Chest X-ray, AP view. Patient: 61 years old, sex M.
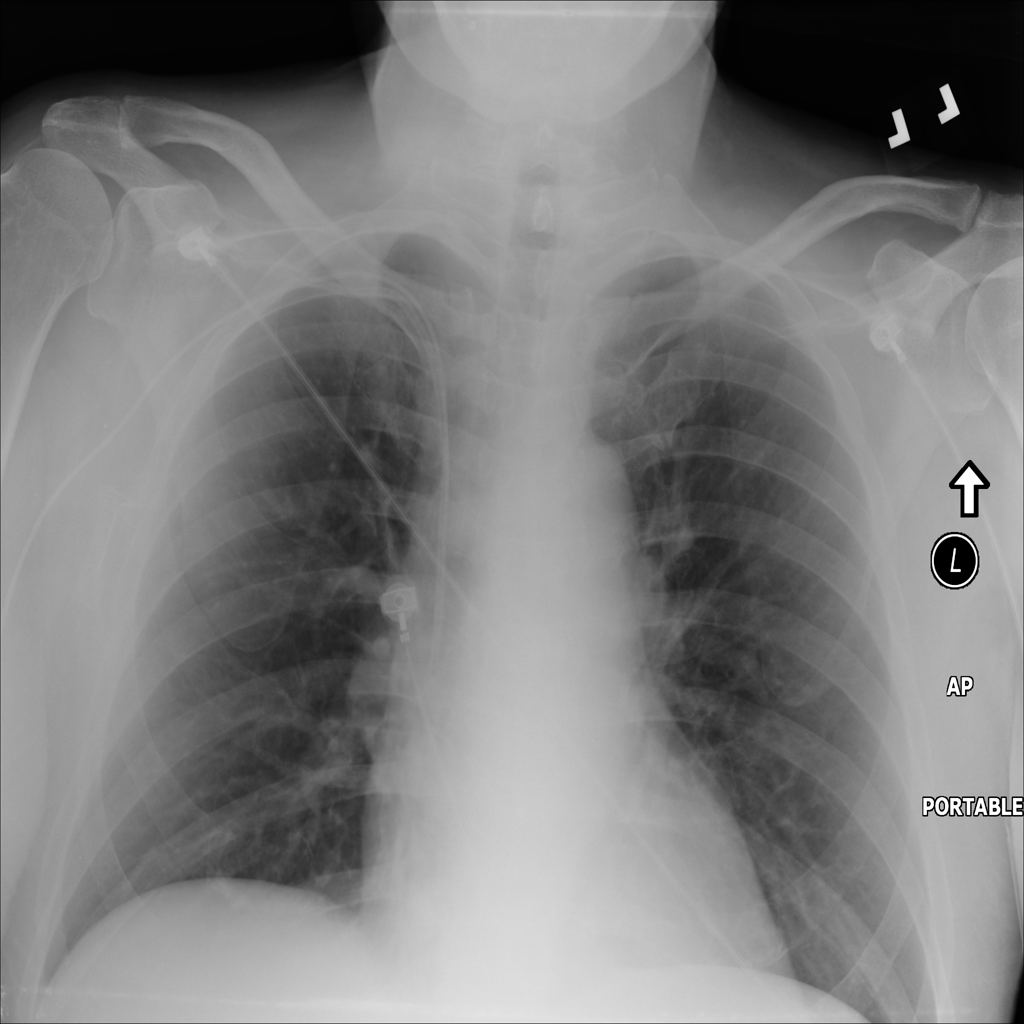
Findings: No Finding